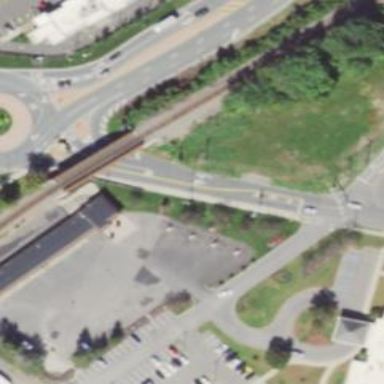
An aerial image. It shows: Railway bridge.